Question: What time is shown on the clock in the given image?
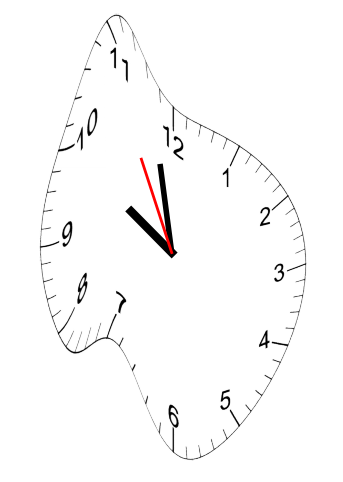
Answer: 09:57:55